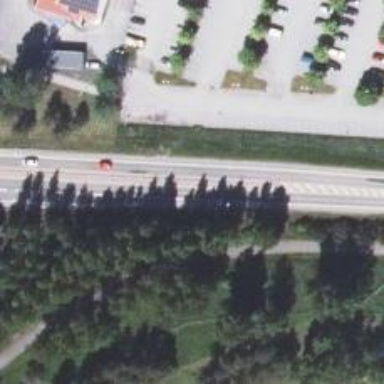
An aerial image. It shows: Trunk highway.